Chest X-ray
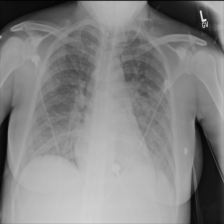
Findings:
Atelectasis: negative
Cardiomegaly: negative
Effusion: negative
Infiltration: positive
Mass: negative
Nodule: negative
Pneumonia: negative
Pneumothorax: negative
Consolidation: negative
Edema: negative
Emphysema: negative
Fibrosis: negative
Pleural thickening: negative
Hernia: negative